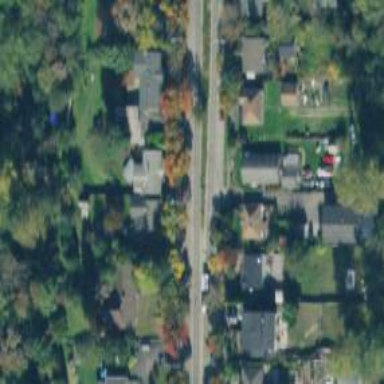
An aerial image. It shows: Tertiary road with separate sidewalks.